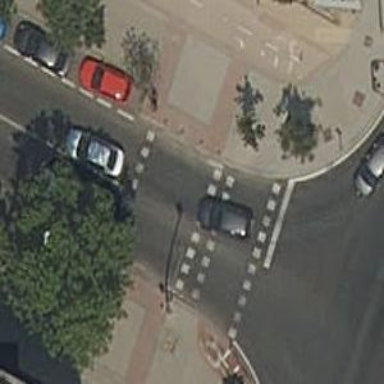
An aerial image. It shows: Road crossing with traffic signals.